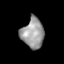
Tissue: skin
Cell type: Epithelial cells
Senescence score: 0.2747
Nuclear area (px): 655
Mean DAPI intensity: 154.788